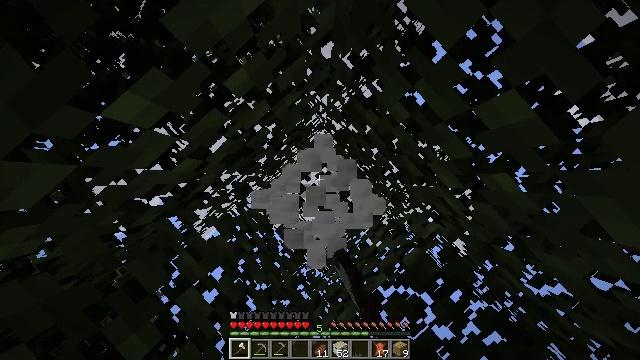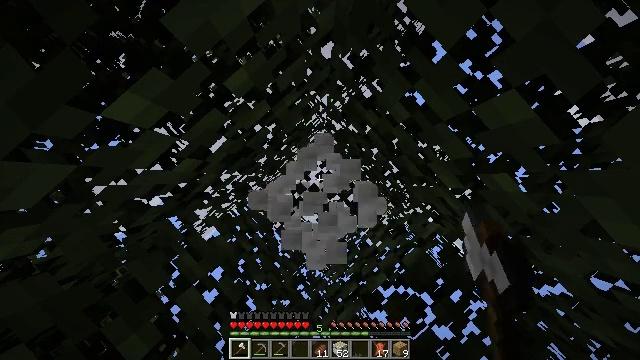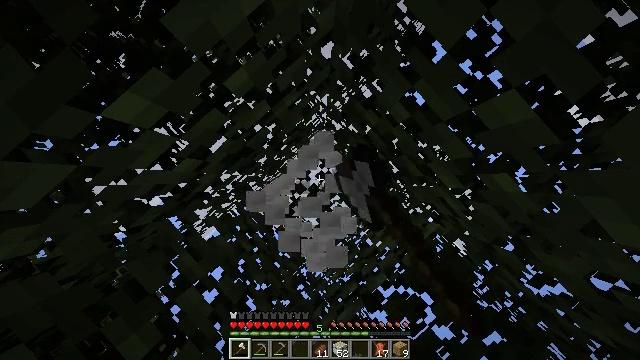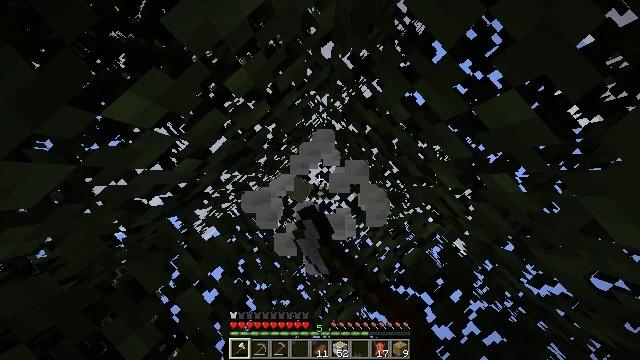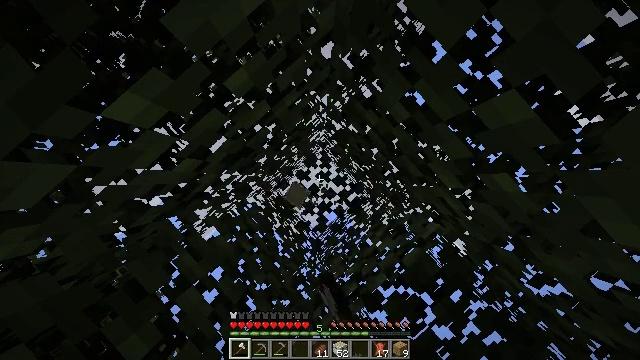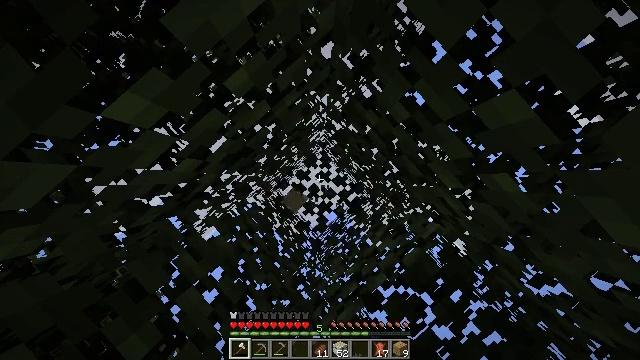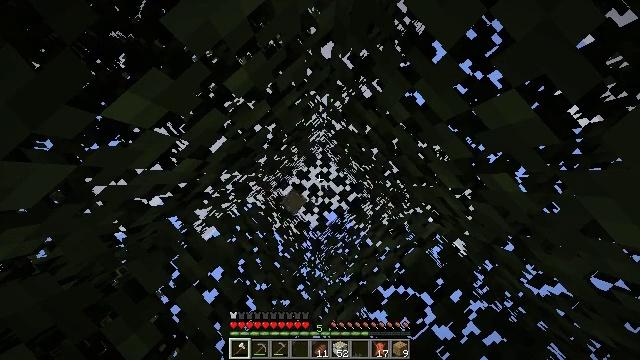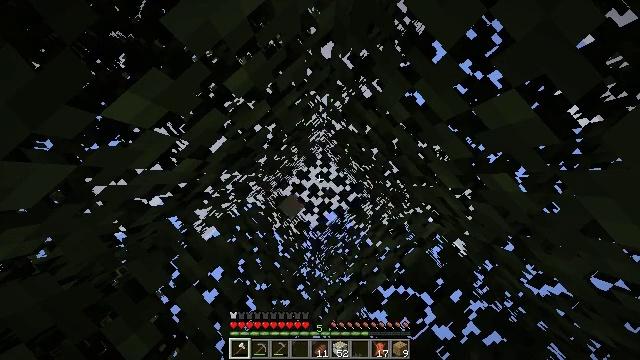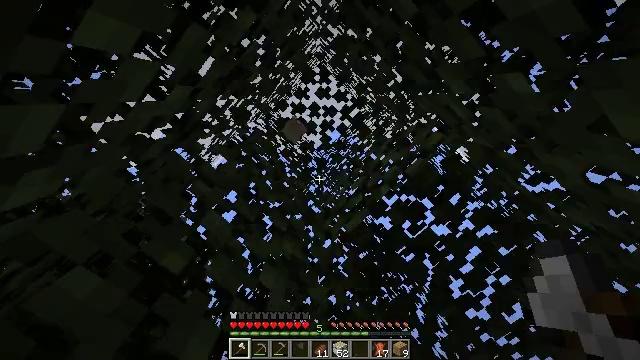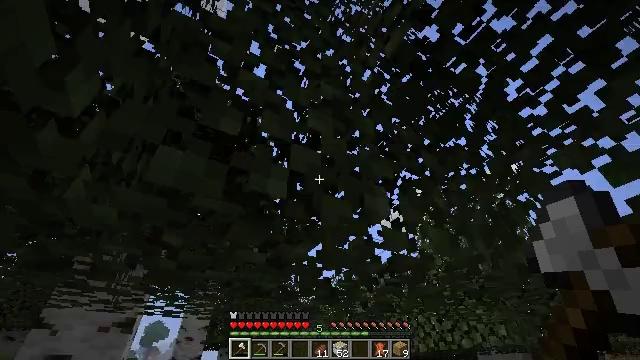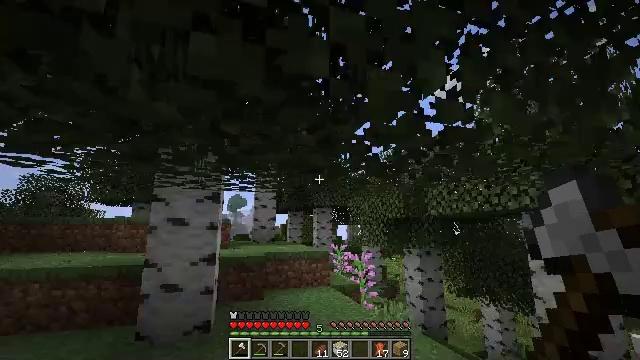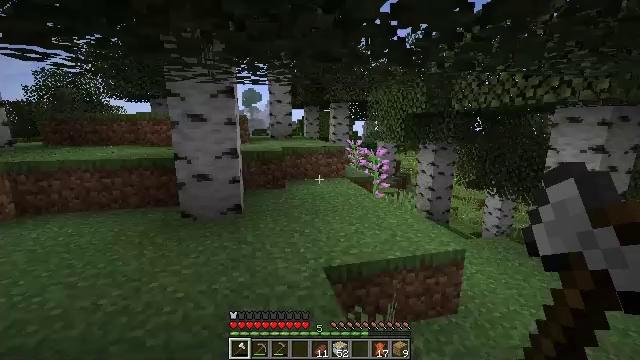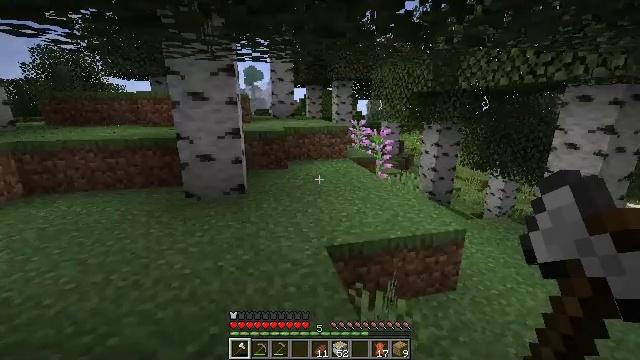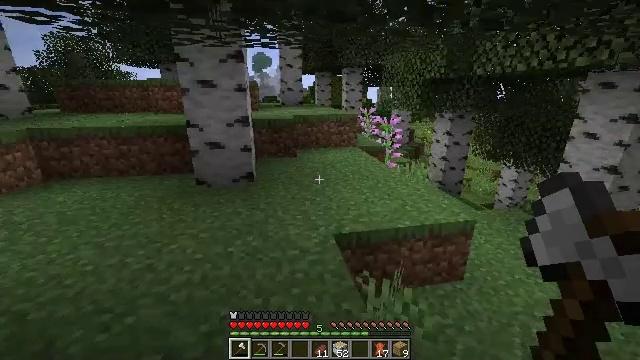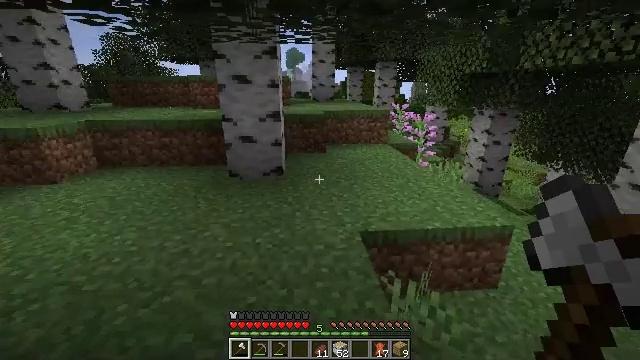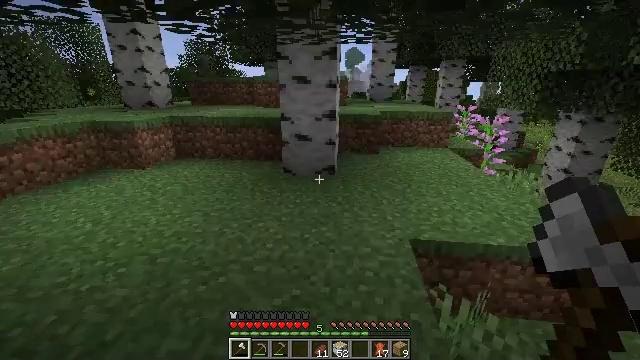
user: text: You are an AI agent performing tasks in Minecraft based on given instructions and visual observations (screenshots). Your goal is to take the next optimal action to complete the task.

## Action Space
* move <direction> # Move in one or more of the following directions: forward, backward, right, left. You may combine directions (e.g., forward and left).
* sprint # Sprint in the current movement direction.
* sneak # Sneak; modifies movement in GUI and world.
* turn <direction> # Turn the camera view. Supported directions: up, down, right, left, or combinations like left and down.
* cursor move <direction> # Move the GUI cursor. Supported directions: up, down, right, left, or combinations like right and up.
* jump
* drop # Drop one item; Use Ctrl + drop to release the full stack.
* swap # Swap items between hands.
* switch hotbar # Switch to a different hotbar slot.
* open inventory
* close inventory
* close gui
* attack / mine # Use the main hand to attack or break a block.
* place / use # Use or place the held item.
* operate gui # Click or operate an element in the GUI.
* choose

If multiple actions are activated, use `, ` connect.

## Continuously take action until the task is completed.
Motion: motion action
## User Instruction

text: Use your axe to get birch logs.
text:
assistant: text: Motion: attack / mine
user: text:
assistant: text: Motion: attack / mine
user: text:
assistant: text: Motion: no_op
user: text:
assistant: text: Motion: no_op
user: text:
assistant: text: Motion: no_op
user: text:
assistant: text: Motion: no_op
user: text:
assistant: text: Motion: no_op
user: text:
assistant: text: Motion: turn left and down
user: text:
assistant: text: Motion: turn left and down
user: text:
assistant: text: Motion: turn left and down
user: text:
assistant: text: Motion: turn left and down
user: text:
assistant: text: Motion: turn down
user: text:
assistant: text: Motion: turn left and down
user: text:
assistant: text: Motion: turn left
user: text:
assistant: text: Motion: turn left
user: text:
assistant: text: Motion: turn left
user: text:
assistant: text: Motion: move forward, turn left
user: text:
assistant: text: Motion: move forward, turn up
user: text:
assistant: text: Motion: move forward, turn up
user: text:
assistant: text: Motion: move forward, turn right and up
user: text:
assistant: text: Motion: move forward, turn right and up
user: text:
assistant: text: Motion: move forward, turn right and up
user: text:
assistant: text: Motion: move forward, turn right and up
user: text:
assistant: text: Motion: move forward, turn right and up
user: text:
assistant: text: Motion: move forward, sprint, turn right
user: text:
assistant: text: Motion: move forward, sprint
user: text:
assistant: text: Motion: move forward, sprint, turn right
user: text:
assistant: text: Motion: move forward, sprint, turn right
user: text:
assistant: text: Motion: move forward, sprint, turn right, attack / mine
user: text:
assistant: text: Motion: move forward, sprint, attack / mine